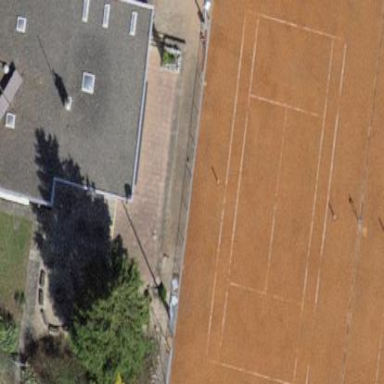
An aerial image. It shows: Tennis pitch with clay surface for leisure sports.